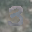
Label: 3